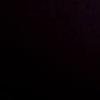
Label: space